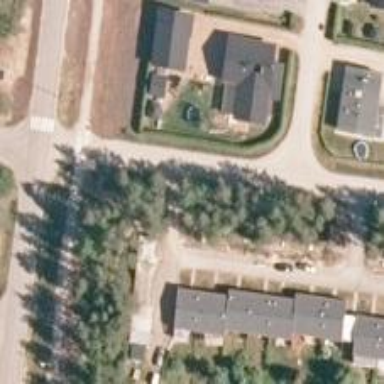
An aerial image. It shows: Living street.